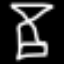
Label: hourglass